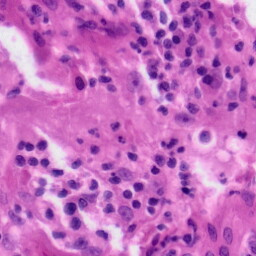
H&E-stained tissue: Tonsil